Question: I'm having trouble with adding a user to the user collections of a project entity which I am to persist. In my database, a project has many users and a user can have many projects.
'''
@POST
@Consumes({"application/xml", "application/json"})
public void create(Project entity) {
User user = em.find(User.class, 1);
Collection<User> users = new ArrayList<User>();
users.add(user);
entity.setUserCollection(users); //This does not works
entity.setCreatedDate(new Date());
entity.setStatus(1);
getEntityManager().persist(entity); //super.create(entity);
}
'''
How can I do this?
My Project entity has this mapping
'''
@ManyToMany(mappedBy = "projectCollection")
private Collection<User> userCollection;
'''
While my User entity has these
'''
@JoinTable(name = "user_has_project", joinColumns = {
@JoinColumn(name = "User_idUser", referencedColumnName = "idUser")}, inverseJoinColumns = {
@JoinColumn(name = "Project_idProject", referencedColumnName = "idProject")})
@ManyToMany
private Collection<Project> projectCollection;
@ManyToMany(mappedBy = "userCollection")
private Collection<Project> ProjectCollection;
'''
My DB structure is like
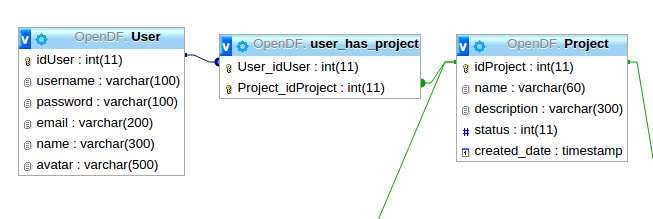
Answer: Your mapping doesn't make any sense.
First:
'''
private Collection<Project> projectCollection;
private Collection<Project> ProjectCollection;
'''
Why do you have two different associations from User to Project, each named almost the same way? If you really have two different associations (like a user owning projects, and a user participating in projects), then choose meaningful names for these two associations, respecting the Java naming conventions, like
'''
private Collection<Project> ownedProjects;
private Collection<Project> involvedProjects;
'''
Second, look at the mapping:
'''
@ManyToMany(mappedBy = "projectCollection")
private Collection<User> userCollection;
'''
This means: "I'm only the inverse side. To know how this bidirectional association is mapped, go look at User.projectCollection".
As documented, what JPA cares about in a bidirectional association is the owner side. The owner side is the side that does NOT have the 'mappedBy' attribute. So, in order to persist an association between Project and User, what must be populated is 'User.projectCollection'.
So your code should be:
'''
User user = em.find(User.class, 1);
Collection<User> users = new ArrayList<User>();
users.add(user);
entity.setUserCollection(users); // useful to maintain coherence, but ignored by JPA
entity.setCreatedDate(new Date());
entity.setStatus(1);
getEntityManager().persist(entity);
user.getProjectCollection().add(entity); // necessary to have the association persisted
'''